Field crop: maize
Growth stage: 2
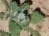
Species: chenopodium